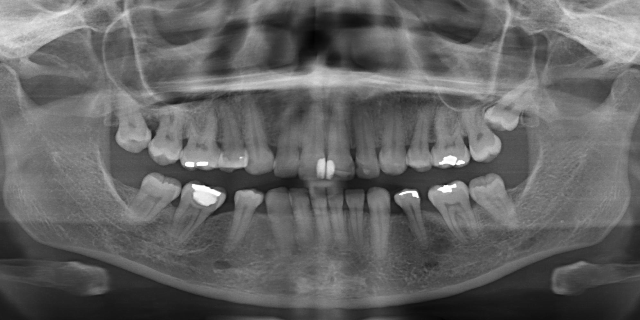
adult